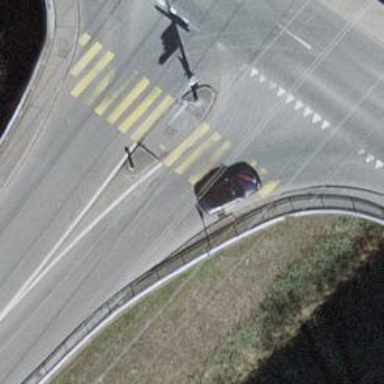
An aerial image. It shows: Uncontrolled zebra crossing with pedestrian island.